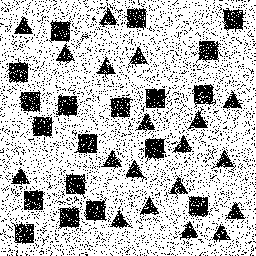
Squares: 19
Triangles: 19
Stars: 0
Total shapes: 38